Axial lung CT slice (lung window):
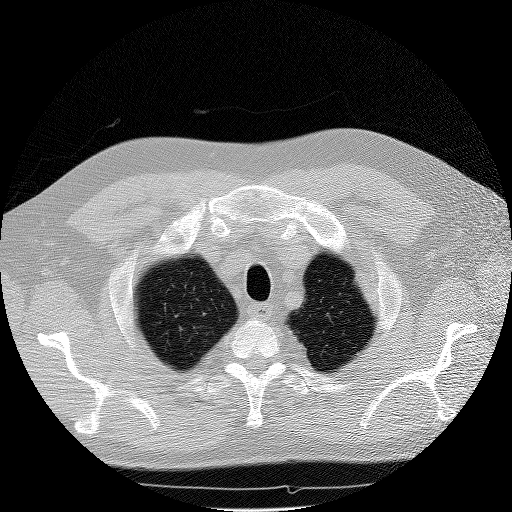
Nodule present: no